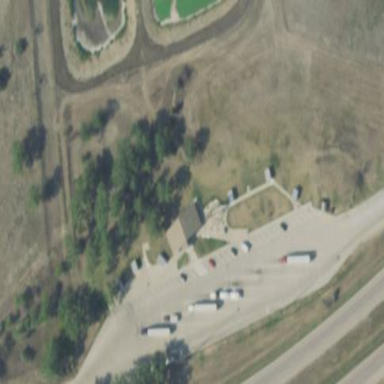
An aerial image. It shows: Rest area along the road.